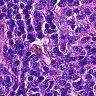
Metastatic tissue present: no